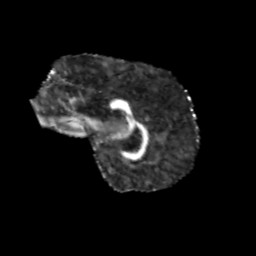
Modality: FA
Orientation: sagittal
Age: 9
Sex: female
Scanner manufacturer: siemens
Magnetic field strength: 3 T
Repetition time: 3.8 s
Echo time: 0.07 s